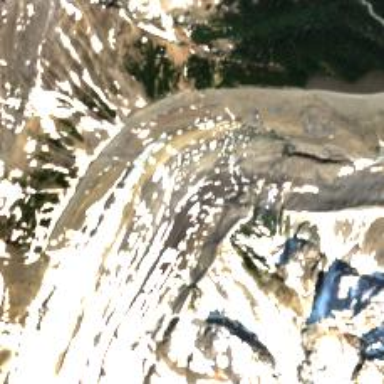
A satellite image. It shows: Majestic glacier in the distance.